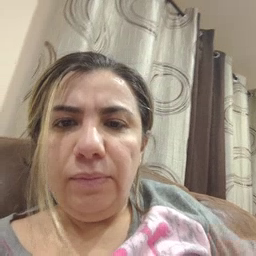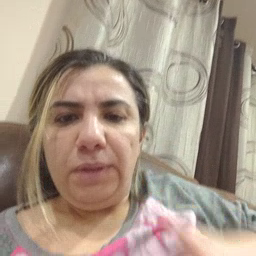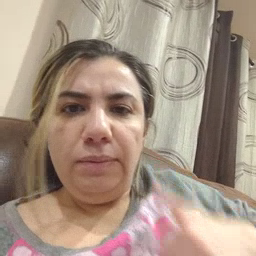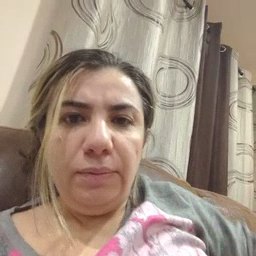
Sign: bath